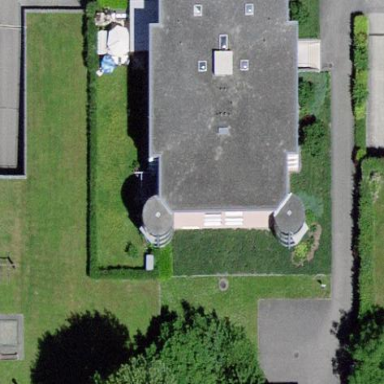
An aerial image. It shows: Flat-roofed building.